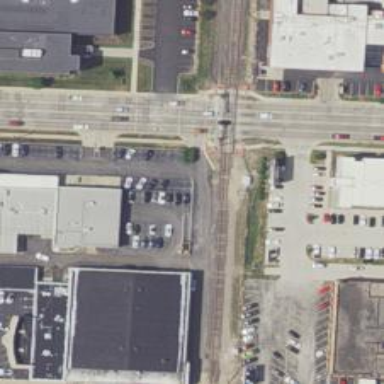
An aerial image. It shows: Railway crossing with lights.